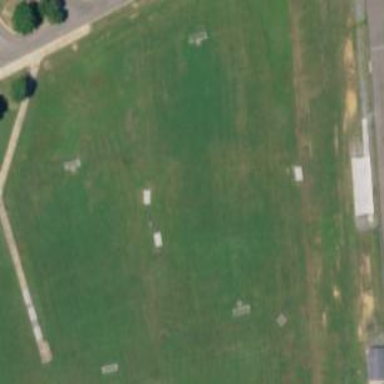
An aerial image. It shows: Soccer pitch for leisure land activities.